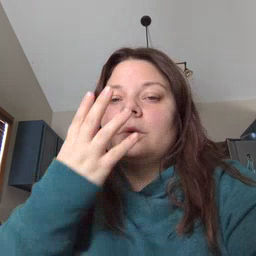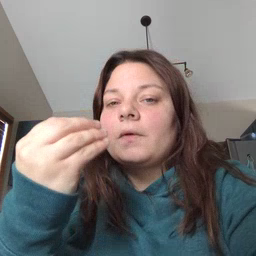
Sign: wolf